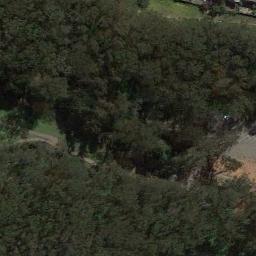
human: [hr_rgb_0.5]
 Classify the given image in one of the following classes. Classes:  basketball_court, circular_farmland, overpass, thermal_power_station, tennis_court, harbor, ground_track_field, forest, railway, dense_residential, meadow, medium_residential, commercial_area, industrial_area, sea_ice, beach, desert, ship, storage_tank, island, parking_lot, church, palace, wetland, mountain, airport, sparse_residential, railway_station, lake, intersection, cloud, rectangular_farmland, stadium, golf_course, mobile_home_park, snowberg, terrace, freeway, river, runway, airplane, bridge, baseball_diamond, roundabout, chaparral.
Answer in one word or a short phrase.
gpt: forest